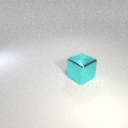
large cyan metal cube